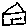
Label: house